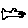
Label: fish